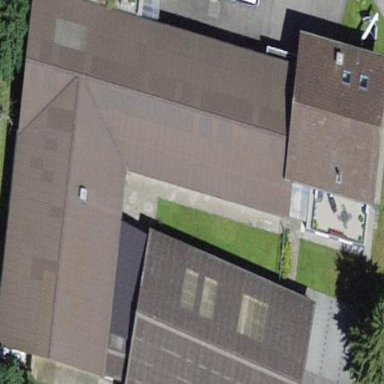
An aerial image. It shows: Industrial building.